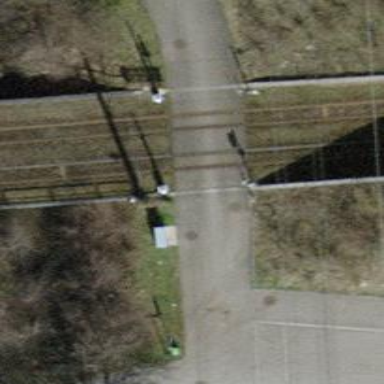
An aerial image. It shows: Tram railway bridge with one track and electrified contact line.